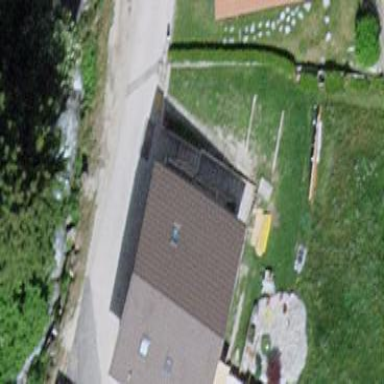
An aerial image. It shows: Detached building.